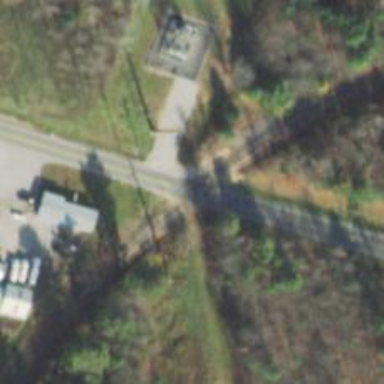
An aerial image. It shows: Railway level crossing.